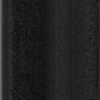
Label: dusty